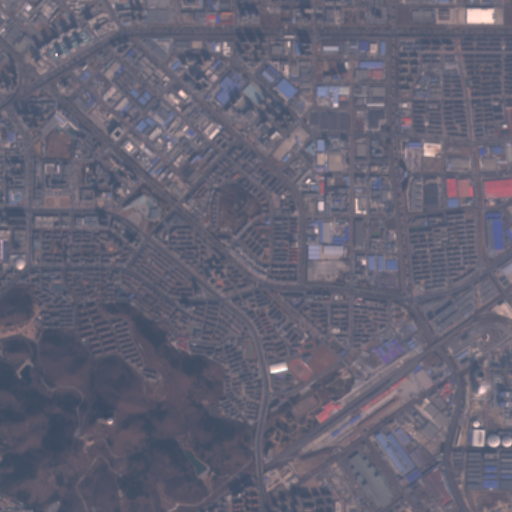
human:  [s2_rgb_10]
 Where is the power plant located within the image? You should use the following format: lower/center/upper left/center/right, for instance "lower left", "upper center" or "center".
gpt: The power plant is located in the lower right of the image.
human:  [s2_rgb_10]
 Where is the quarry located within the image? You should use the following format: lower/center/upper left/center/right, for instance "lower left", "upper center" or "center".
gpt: There is no quarry in the image.